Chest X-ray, PA view. Patient: 73 years old, sex F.
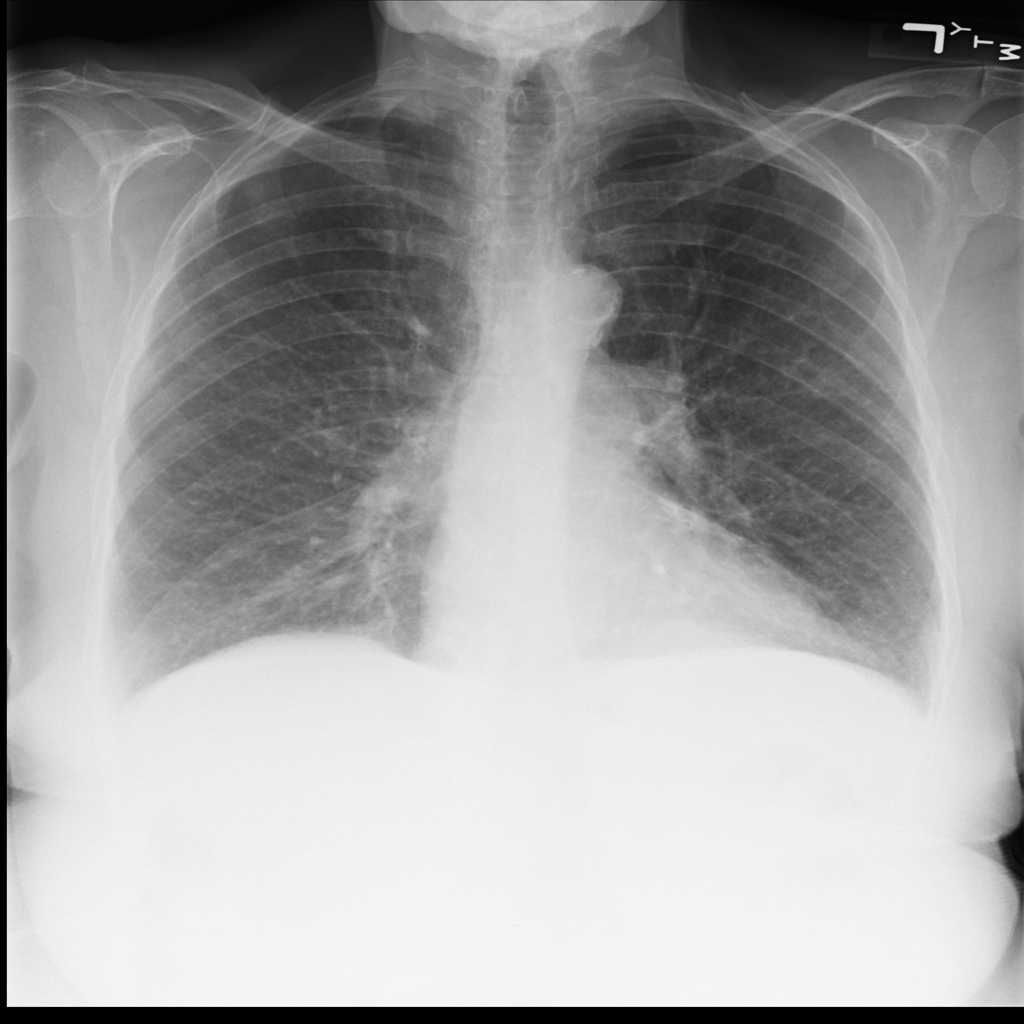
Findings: No Finding